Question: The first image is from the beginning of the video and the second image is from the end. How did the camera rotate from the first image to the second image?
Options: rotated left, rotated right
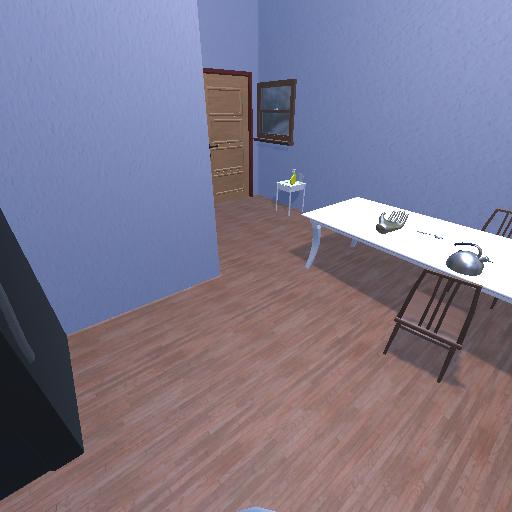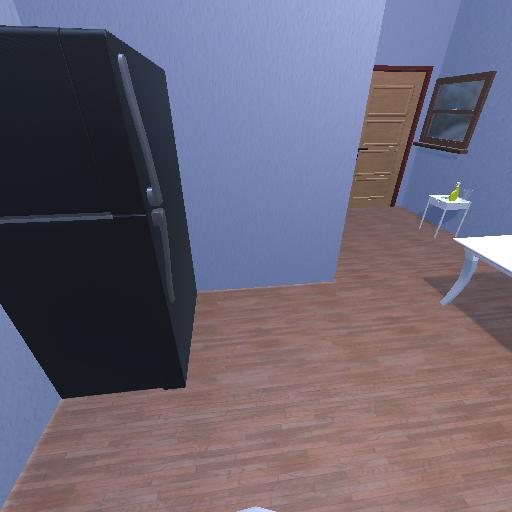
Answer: rotated left